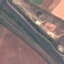
Land use / land cover: Highway